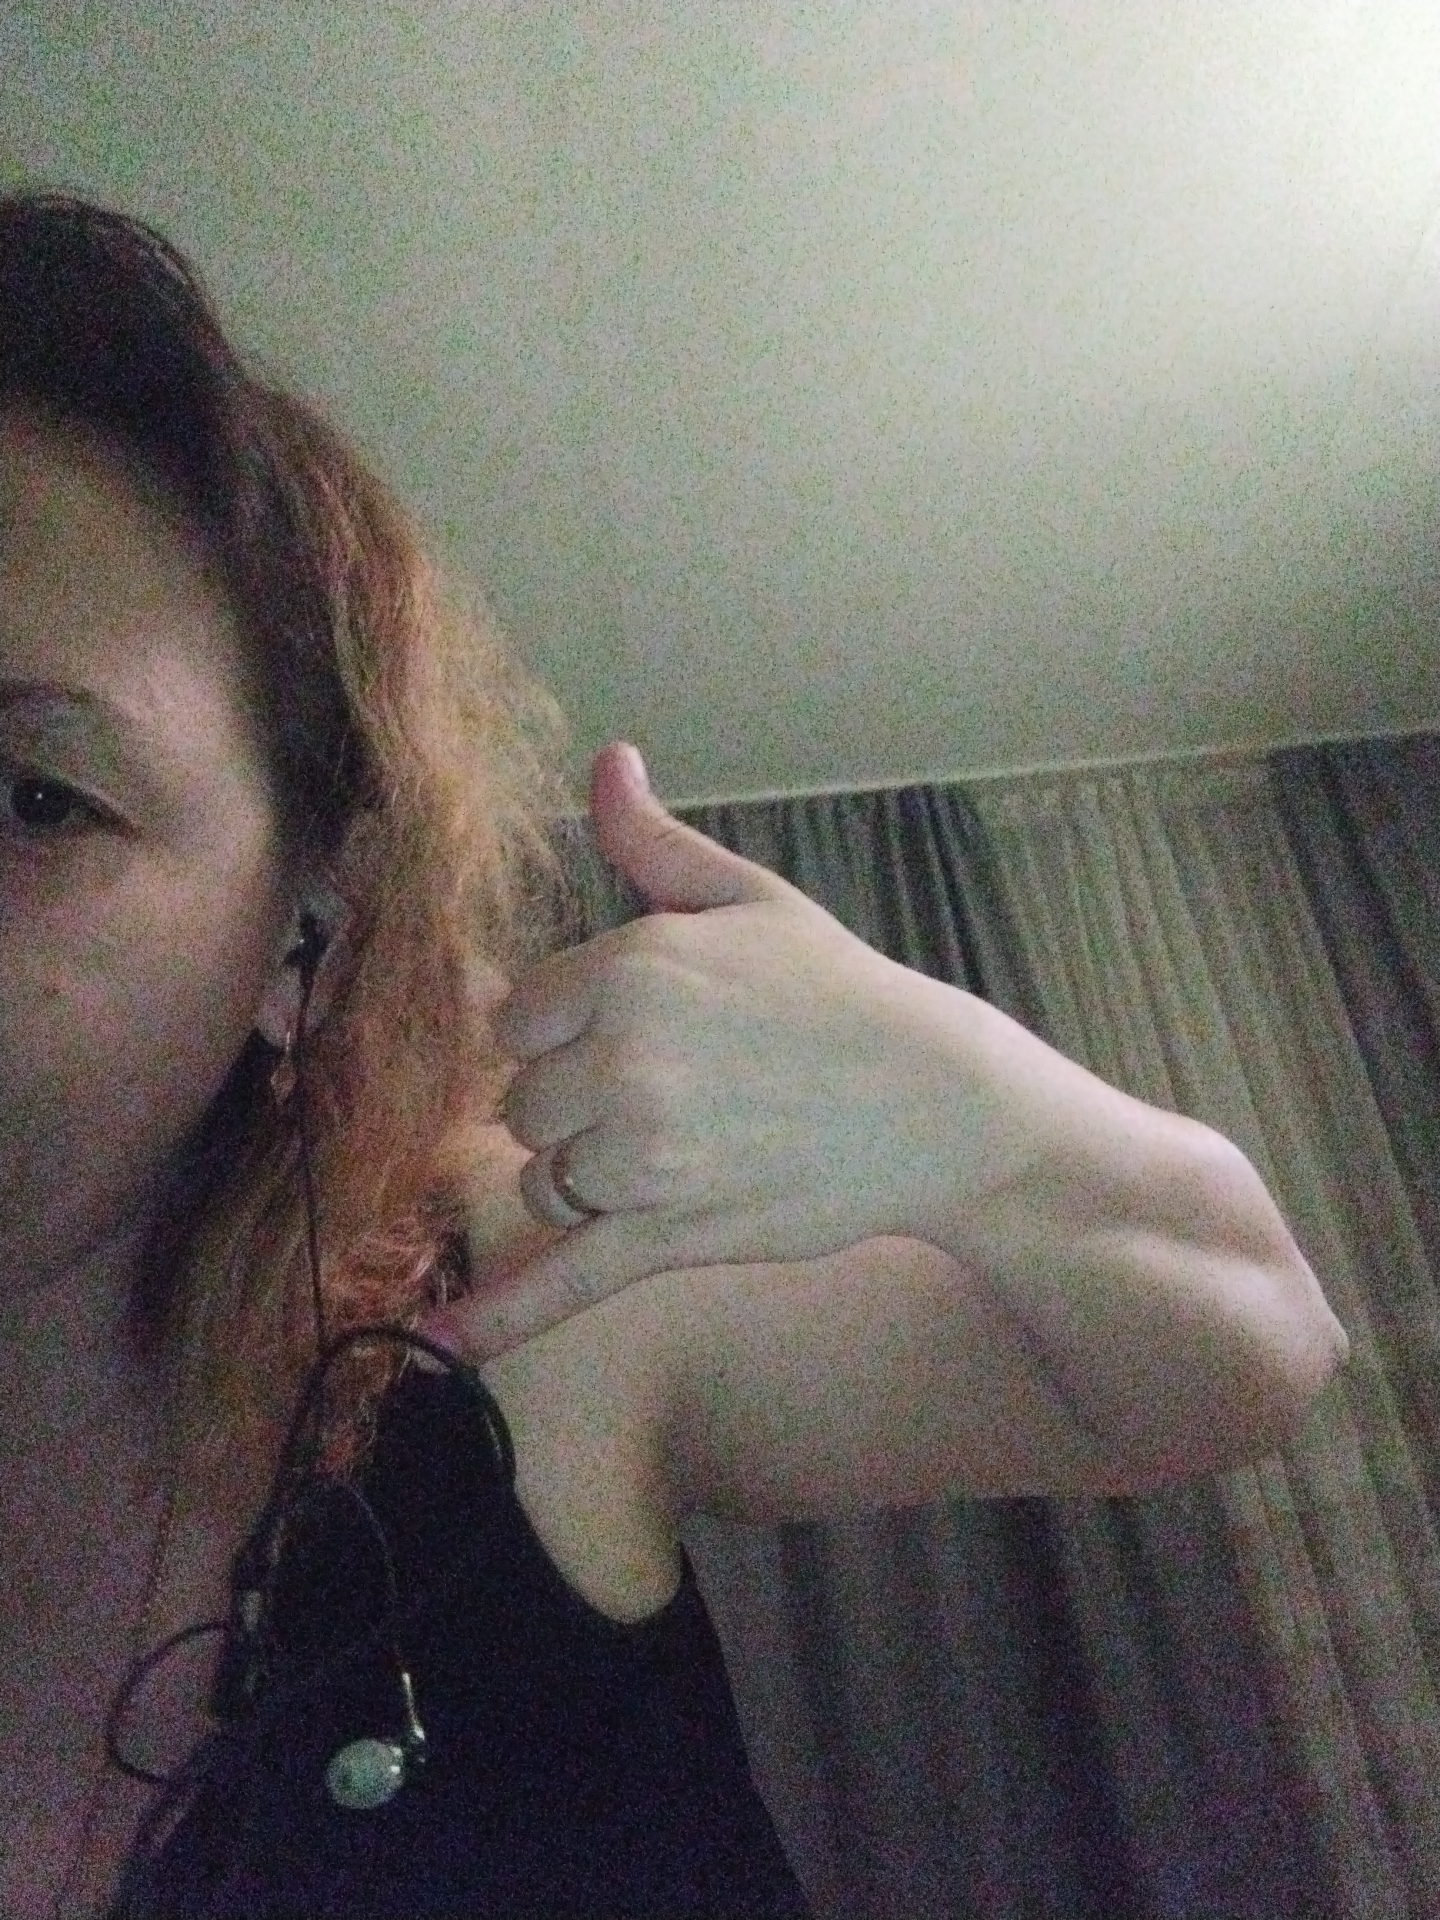
Label: noise